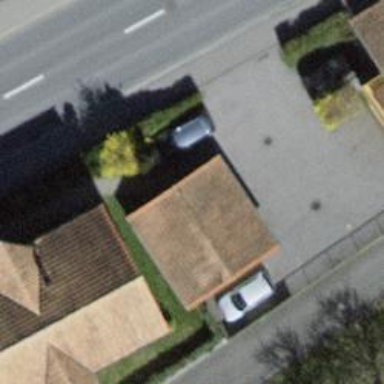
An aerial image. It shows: Garage building.